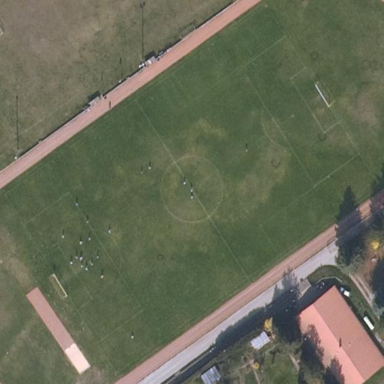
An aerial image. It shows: Soccer pitch for outdoor sports and leisure activities.